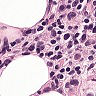
Metastatic tissue present: yes